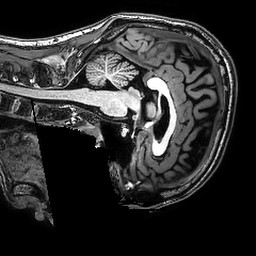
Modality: T1w
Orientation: sagittal
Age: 29
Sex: male
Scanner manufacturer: philips
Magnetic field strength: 3 T
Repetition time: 0.008069 s
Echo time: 0.003688 s